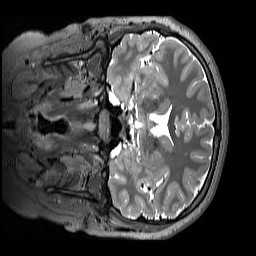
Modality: T2w
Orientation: coronal
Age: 11
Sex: male
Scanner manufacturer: siemens
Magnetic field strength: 3 T
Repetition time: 3.2 s
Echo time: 0.408 s